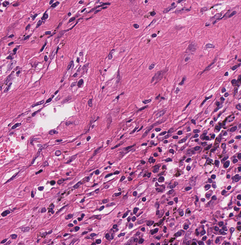
Tumor epithelial tissue: no
Tumor-associated stroma tissue: yes
Normal tissue: no